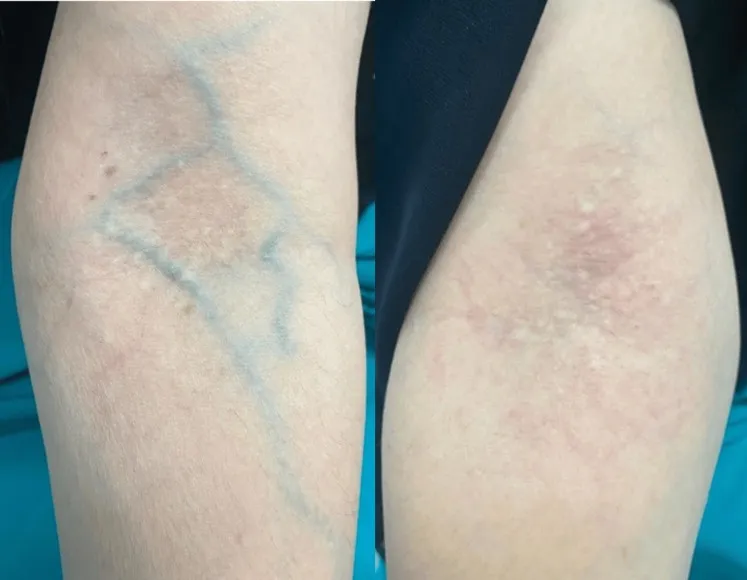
The same lesion type is also present on both antecubital fossae.
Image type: medical_photograph (other_medical_photograph)